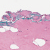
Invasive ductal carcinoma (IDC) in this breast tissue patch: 0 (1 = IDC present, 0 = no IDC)